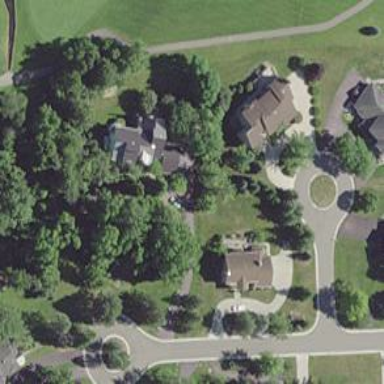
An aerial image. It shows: Driveway.